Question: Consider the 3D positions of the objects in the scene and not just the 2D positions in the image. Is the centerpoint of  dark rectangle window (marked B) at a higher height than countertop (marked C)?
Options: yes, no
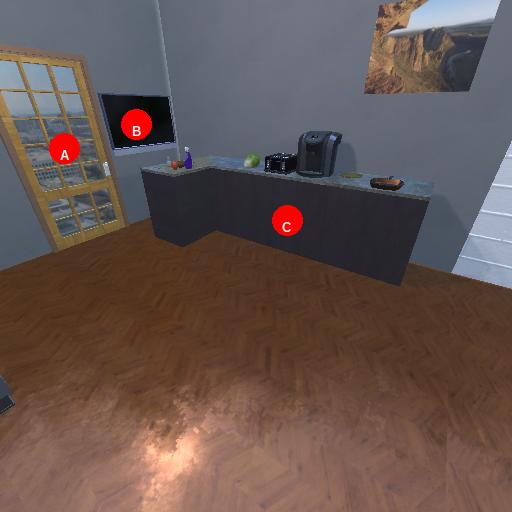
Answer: yes